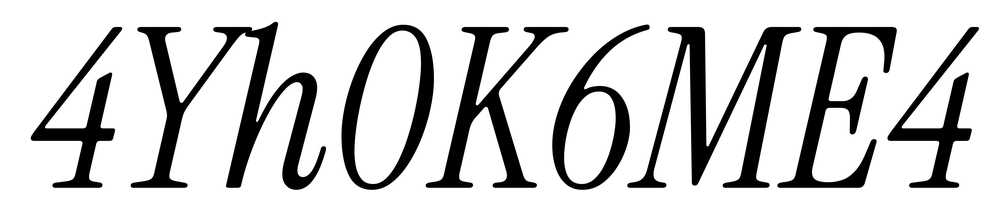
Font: InstrumentSerif-Italic